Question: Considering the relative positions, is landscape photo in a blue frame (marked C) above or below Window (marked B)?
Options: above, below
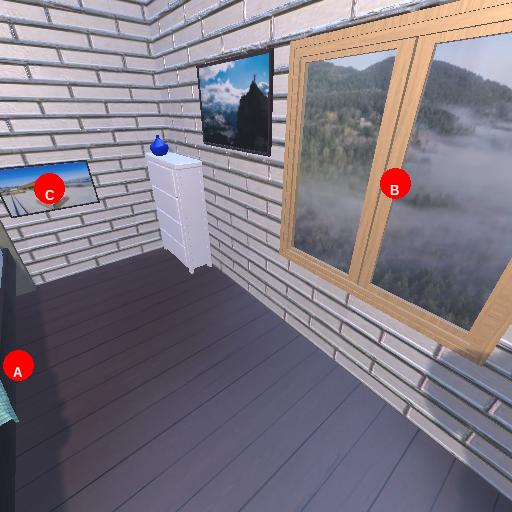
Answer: above